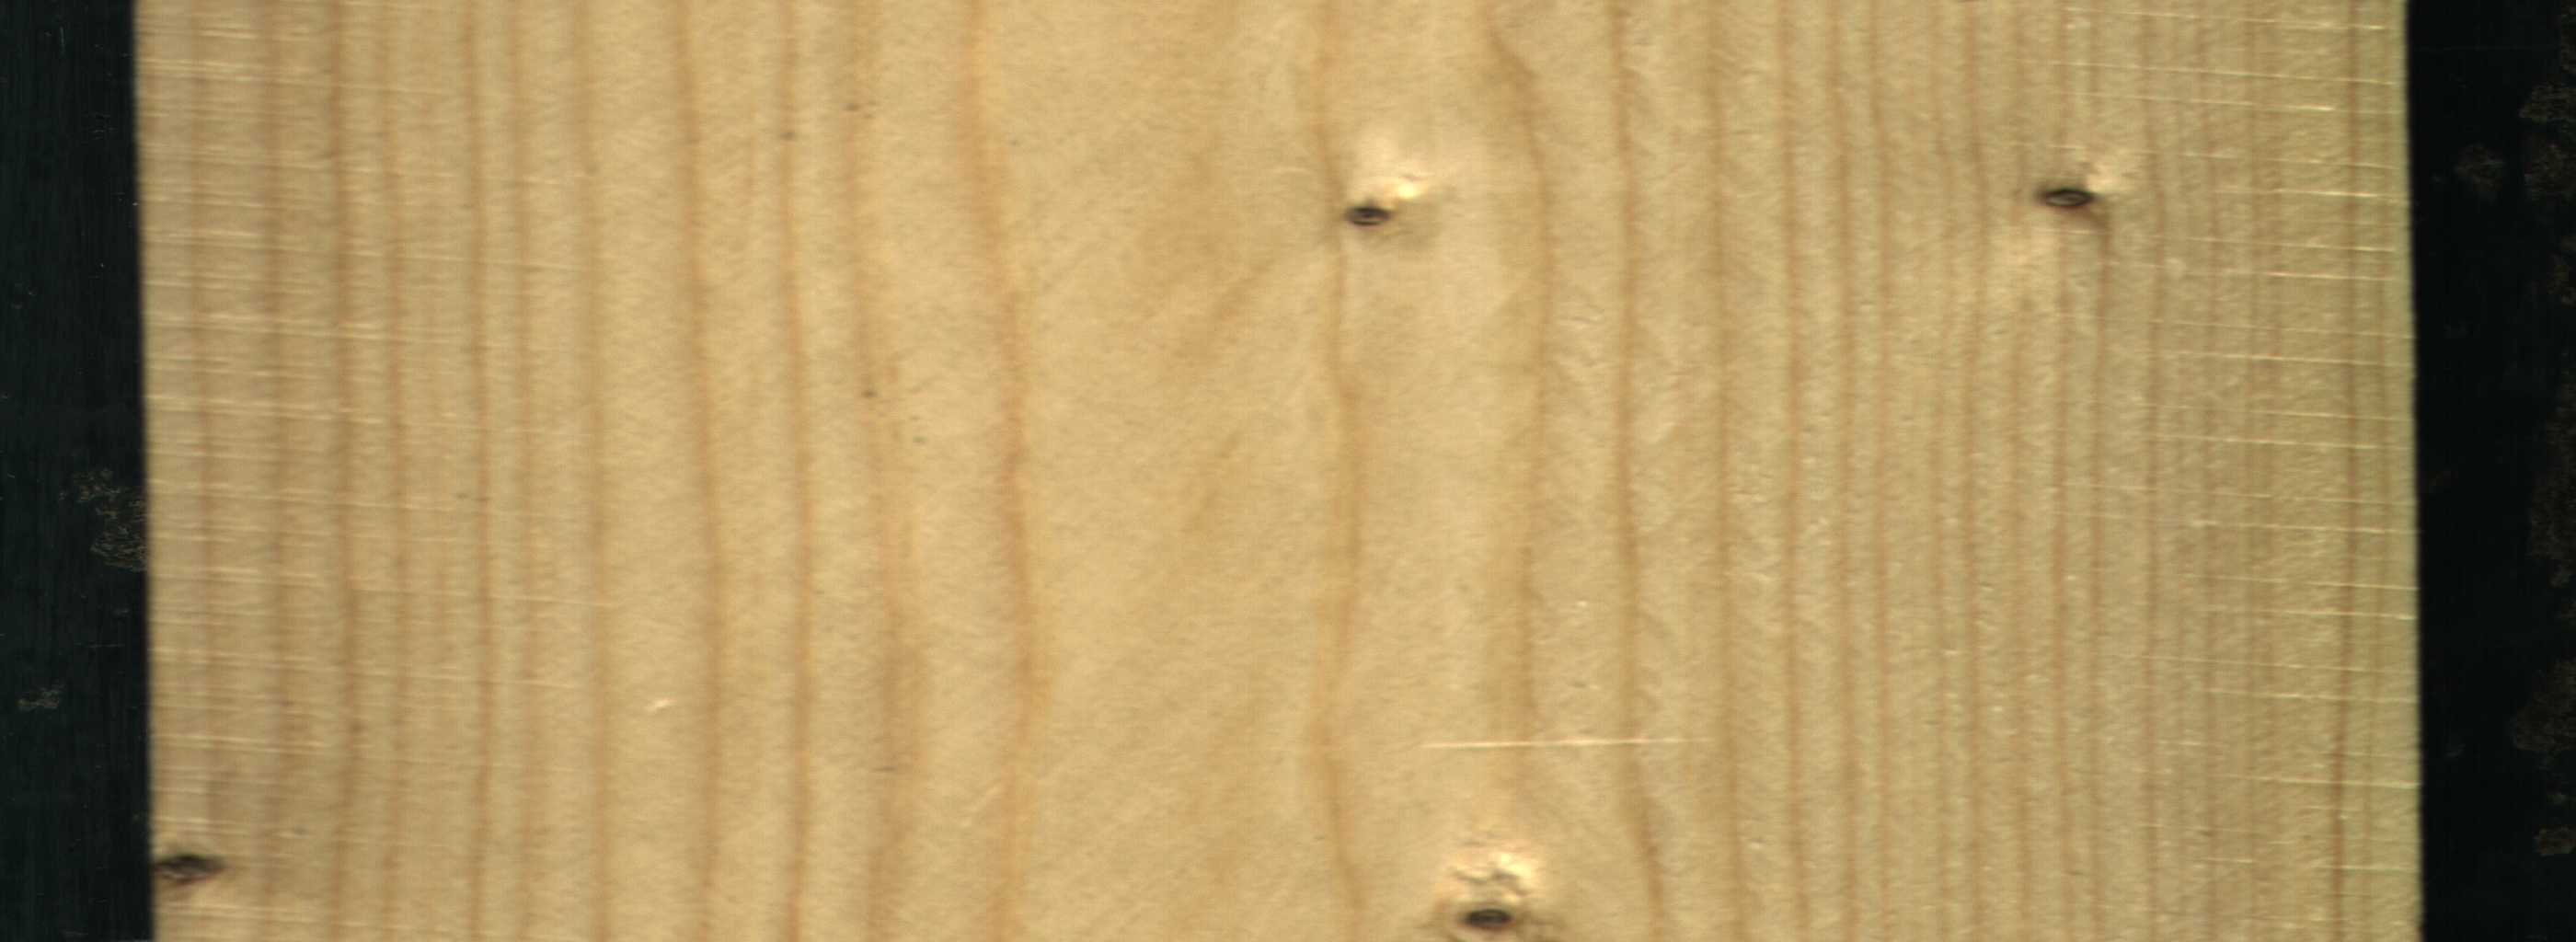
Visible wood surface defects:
Dead_Knot
Dead_Knot
Dead_Knot
Dead_Knot